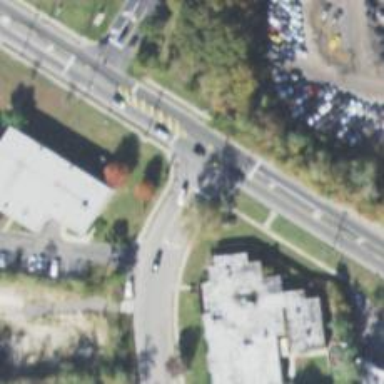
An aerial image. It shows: Unmarked crossing on the road.